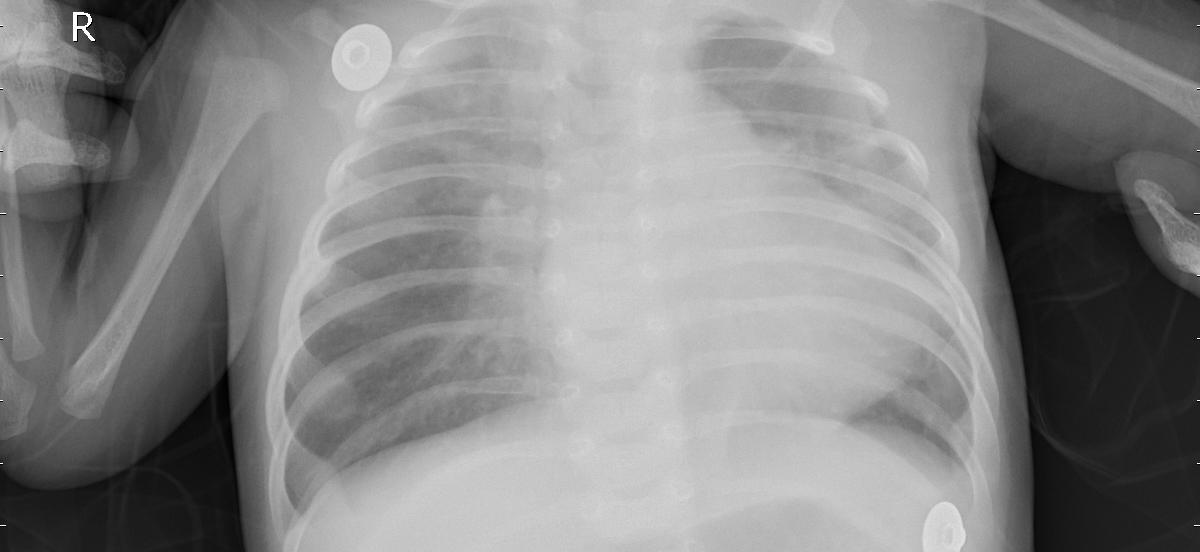
Diagnosis: PNEUMONIA